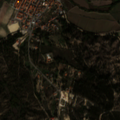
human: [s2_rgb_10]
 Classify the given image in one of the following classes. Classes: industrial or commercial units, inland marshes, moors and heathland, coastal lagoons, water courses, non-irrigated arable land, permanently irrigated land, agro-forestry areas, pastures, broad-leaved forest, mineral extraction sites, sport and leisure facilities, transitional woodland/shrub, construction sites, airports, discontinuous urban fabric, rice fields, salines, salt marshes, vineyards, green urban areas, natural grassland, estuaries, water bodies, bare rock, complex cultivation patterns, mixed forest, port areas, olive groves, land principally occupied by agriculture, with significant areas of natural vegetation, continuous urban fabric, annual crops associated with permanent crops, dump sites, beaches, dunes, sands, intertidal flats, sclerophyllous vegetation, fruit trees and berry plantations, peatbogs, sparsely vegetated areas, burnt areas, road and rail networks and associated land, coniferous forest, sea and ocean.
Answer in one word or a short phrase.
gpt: discontinuous urban fabric, permanently irrigated land, rice fields, complex cultivation patterns, agro-forestry areas, broad-leaved forest, transitional woodland/shrub